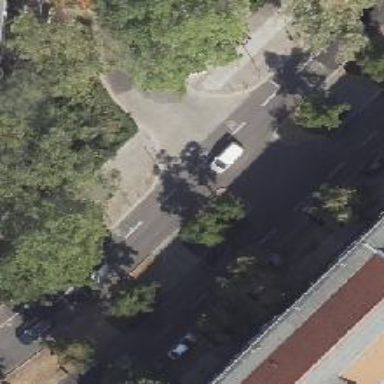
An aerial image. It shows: Asphalt footpath with unmarked crossing.